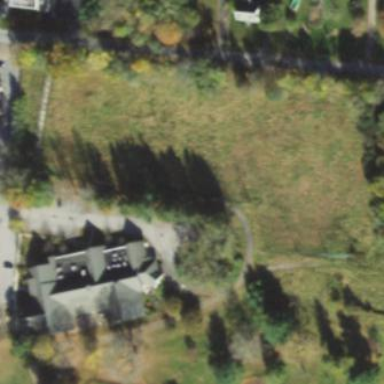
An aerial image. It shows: Grassy area designated as driving range for golf.